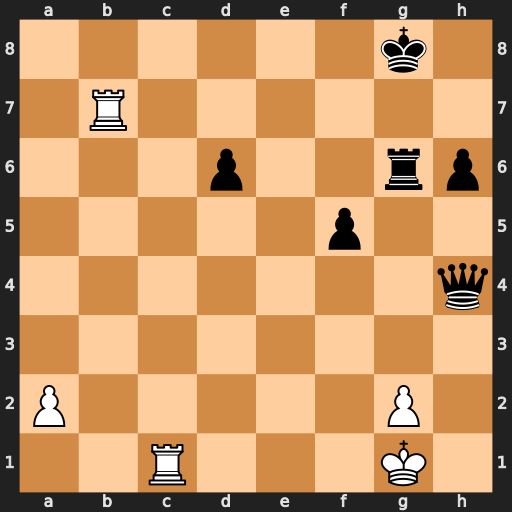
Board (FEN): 6k1/1R6/3p2rp/5p2/7q/8/P5P1/2R3K1
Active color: w
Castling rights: -
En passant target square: -
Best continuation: Rc8+ Qd8 Rxd8#